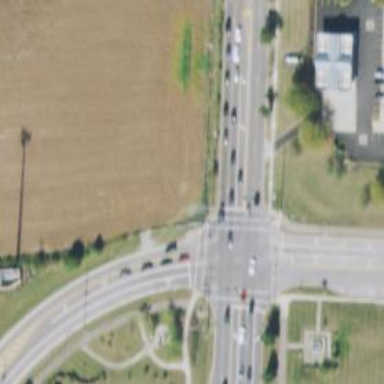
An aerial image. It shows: Marked crossing on the road.